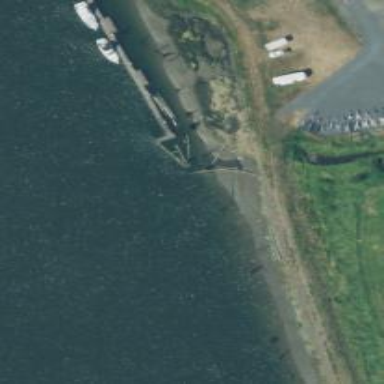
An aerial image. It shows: Breakwater structure.